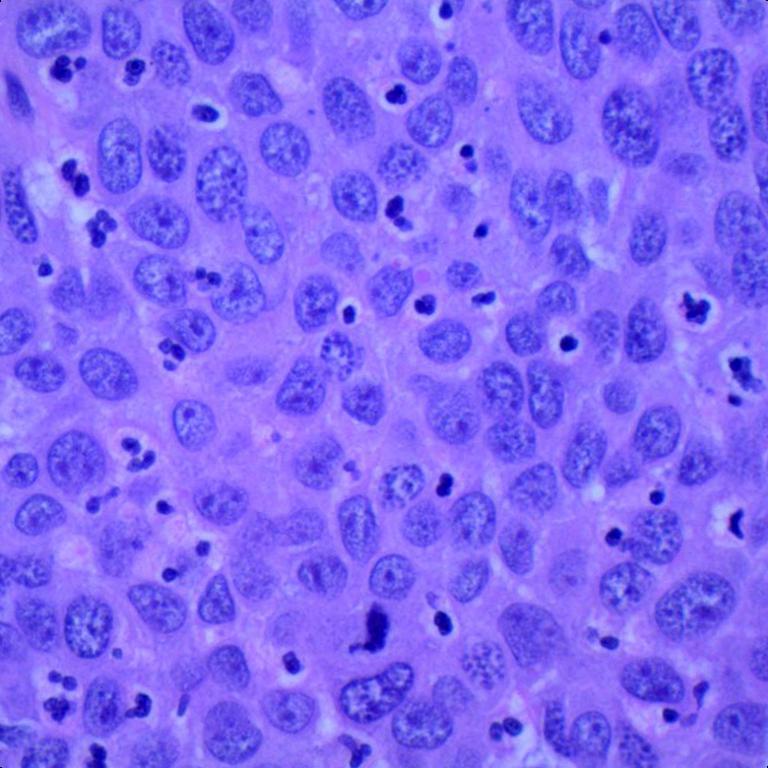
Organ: lung
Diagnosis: squamous carcinomas